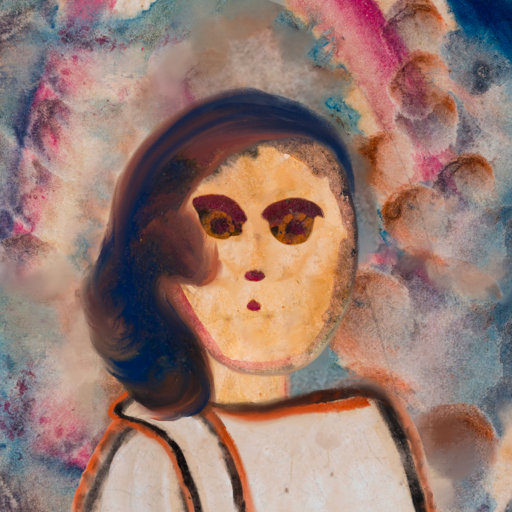
Background: Rupkatha, Head And Neck Front: Childish, Face Front: Doll, Bust: Roy_Bahadur, Hair Front: Mother_And_Son_Son, Head Accessory: Blank, Second Necklace: Blank, Necklace: Blank, Baby: Blank